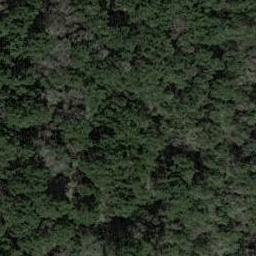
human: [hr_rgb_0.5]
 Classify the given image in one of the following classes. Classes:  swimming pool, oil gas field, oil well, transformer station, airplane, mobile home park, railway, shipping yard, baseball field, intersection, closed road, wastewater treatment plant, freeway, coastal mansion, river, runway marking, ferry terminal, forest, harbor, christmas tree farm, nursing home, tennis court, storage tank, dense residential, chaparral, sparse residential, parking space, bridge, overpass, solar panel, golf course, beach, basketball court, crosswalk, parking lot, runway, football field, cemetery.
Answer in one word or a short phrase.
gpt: forest